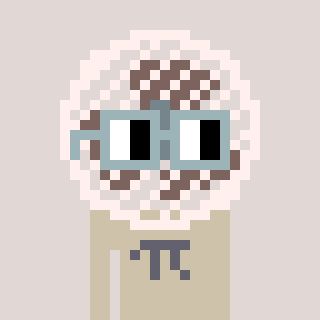
a pixel art character with square dark gray glasses, a fan-shaped head and a bege-colored body on a warm background